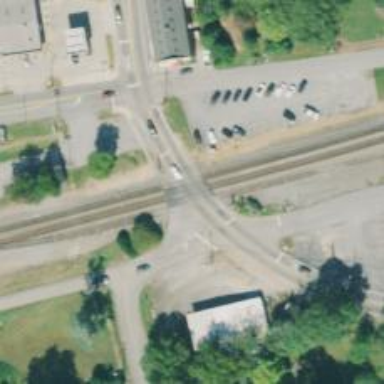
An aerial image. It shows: Level crossing with lights at railway intersection.